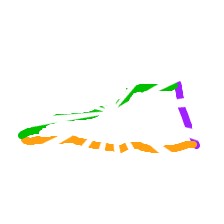
Shape: triangle